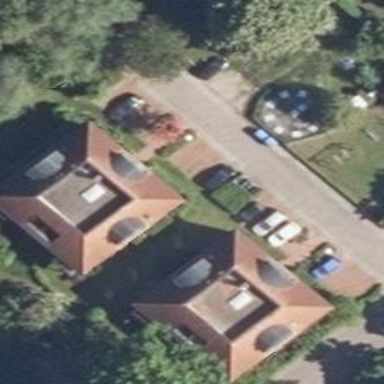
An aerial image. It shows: Quadruple saltbox roof shape on apartment building.